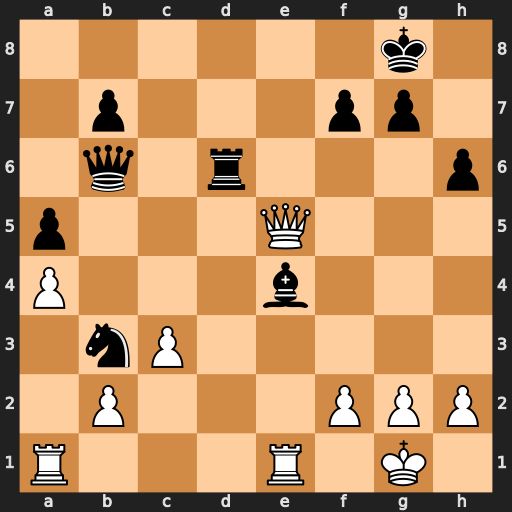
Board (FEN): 6k1/1p3pp1/1q1r3p/p3Q3/P3b3/1nP5/1P3PPP/R3R1K1
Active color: w
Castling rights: -
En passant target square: -
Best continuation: Qe8+ Kh7 Qxe4+